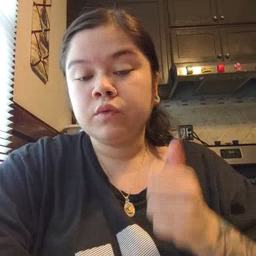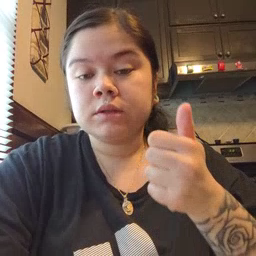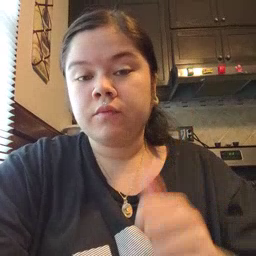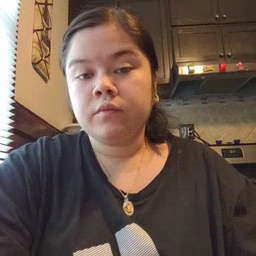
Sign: yourself